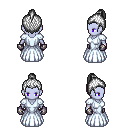
a pixel art fantasy rpg character, female body template, dark elf, purple skin, underdress, gold greaves, white short topknot hairstyle, metal gloves, four views (front, back, left, right), 2x2 character sprite sheet, small pixel art, hard edges, no anti-aliasing